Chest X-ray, PA view. Patient: 44 years old, sex F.
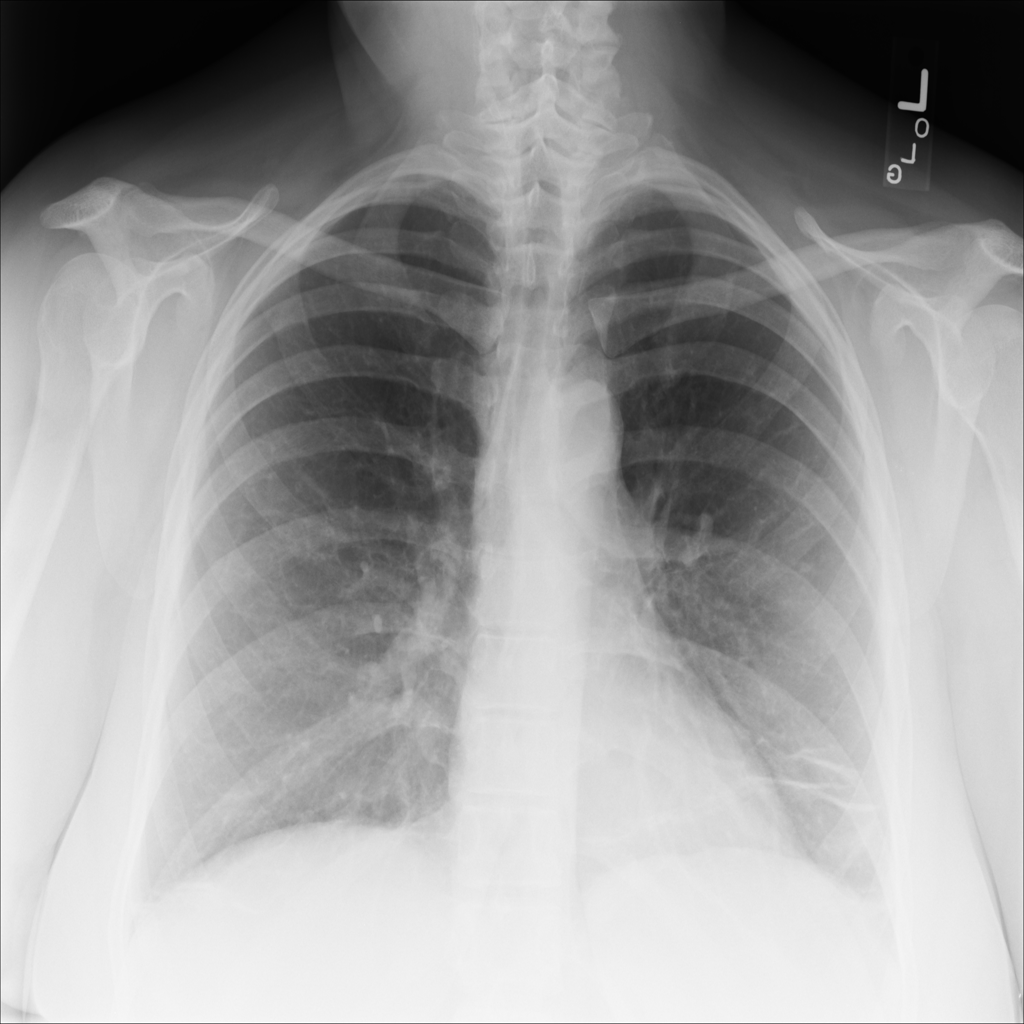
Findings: No Finding